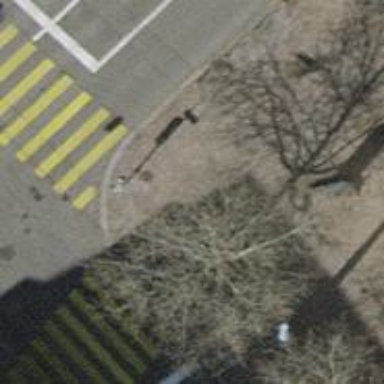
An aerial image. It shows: Sidewalk with sett surface.